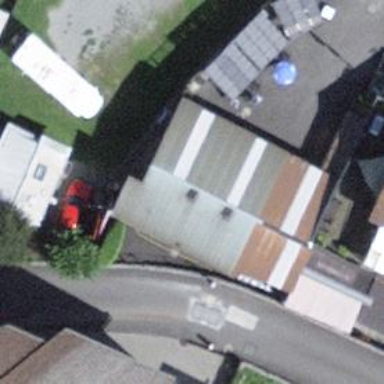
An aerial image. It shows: Toilets.